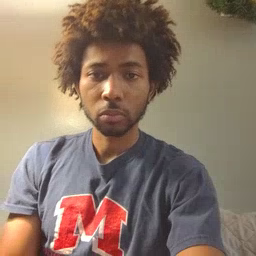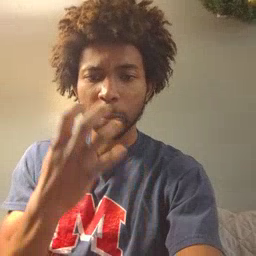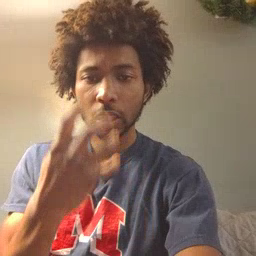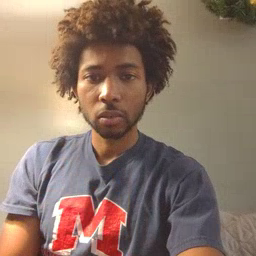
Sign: mad